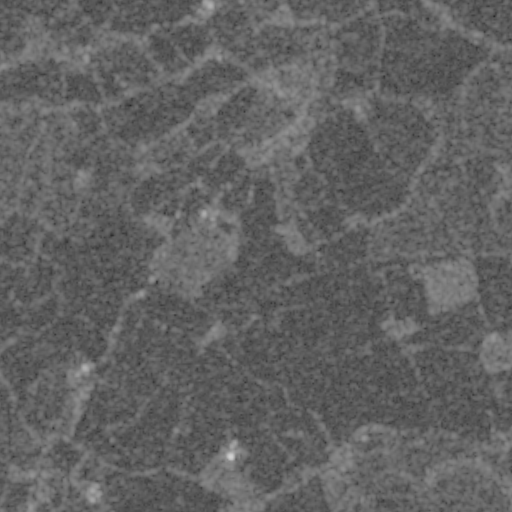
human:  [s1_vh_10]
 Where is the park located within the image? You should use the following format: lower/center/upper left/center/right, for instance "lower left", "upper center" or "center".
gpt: The park is located in the upper center of the image.
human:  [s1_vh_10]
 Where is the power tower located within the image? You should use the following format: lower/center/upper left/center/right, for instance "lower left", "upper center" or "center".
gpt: The power tower is located in the lower of the image.
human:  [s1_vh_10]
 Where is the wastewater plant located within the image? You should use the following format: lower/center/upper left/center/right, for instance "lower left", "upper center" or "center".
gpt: The wastewater plant is located in the upper center of the image.
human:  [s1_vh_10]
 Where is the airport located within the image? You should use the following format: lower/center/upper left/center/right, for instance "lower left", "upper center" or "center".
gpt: There is no airport in the image.

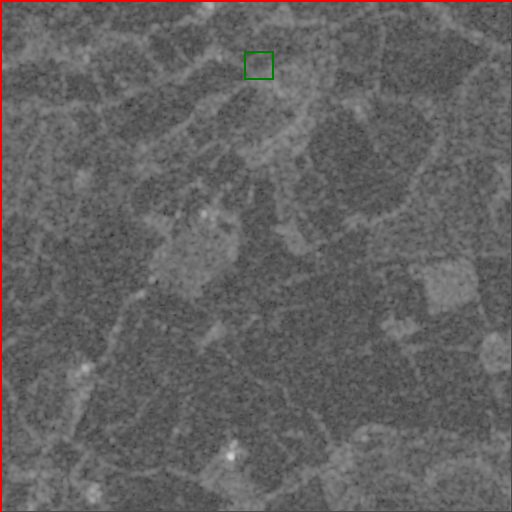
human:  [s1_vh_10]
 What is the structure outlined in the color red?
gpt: The structure outlined in red is a crop field.
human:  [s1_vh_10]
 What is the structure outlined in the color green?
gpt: The structure outlined in green is a park.
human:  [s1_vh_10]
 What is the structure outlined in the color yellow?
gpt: There is no yellow outline.